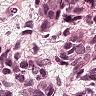
Metastatic tissue present: yes